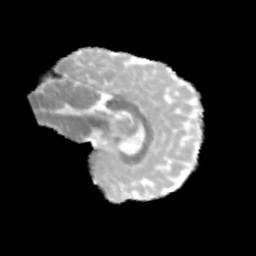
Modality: MD
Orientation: sagittal
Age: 11
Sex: male
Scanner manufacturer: siemens
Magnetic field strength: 3 T
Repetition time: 3.8 s
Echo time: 0.07 s